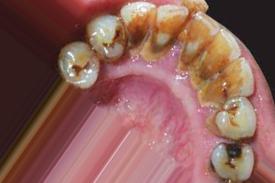
Condition: Tooth Discoloration